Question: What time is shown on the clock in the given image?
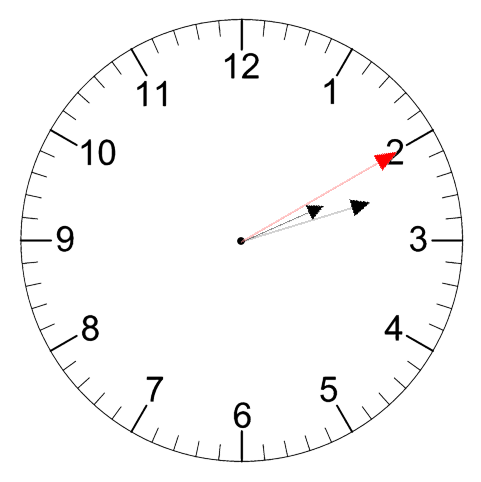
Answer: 02:12:10